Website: lowes
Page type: account-selection
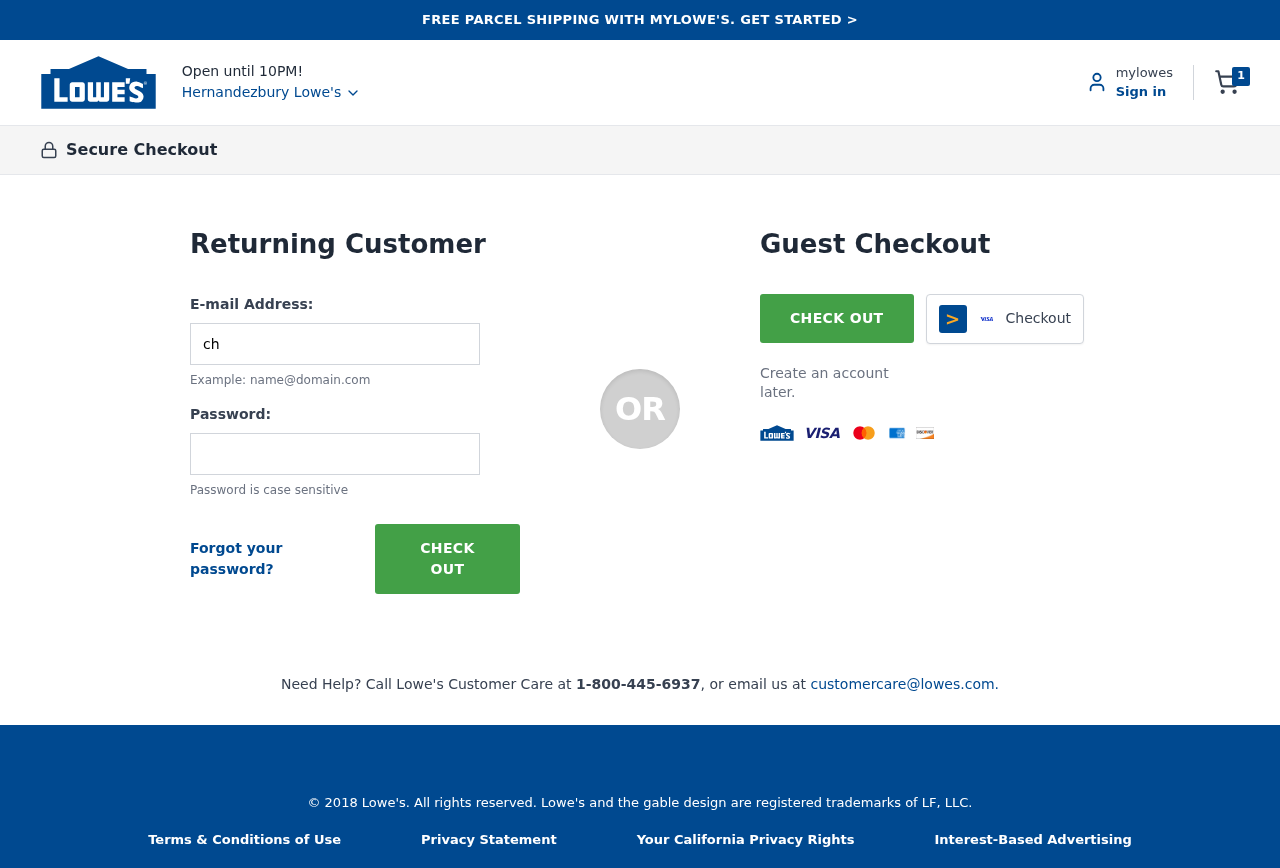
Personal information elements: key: PII_CITY
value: Hernandezbury Lowe's
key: PII_LOGIN_USERNAME
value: chloe9831
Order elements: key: ORDER_NUM_ITEMS
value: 1